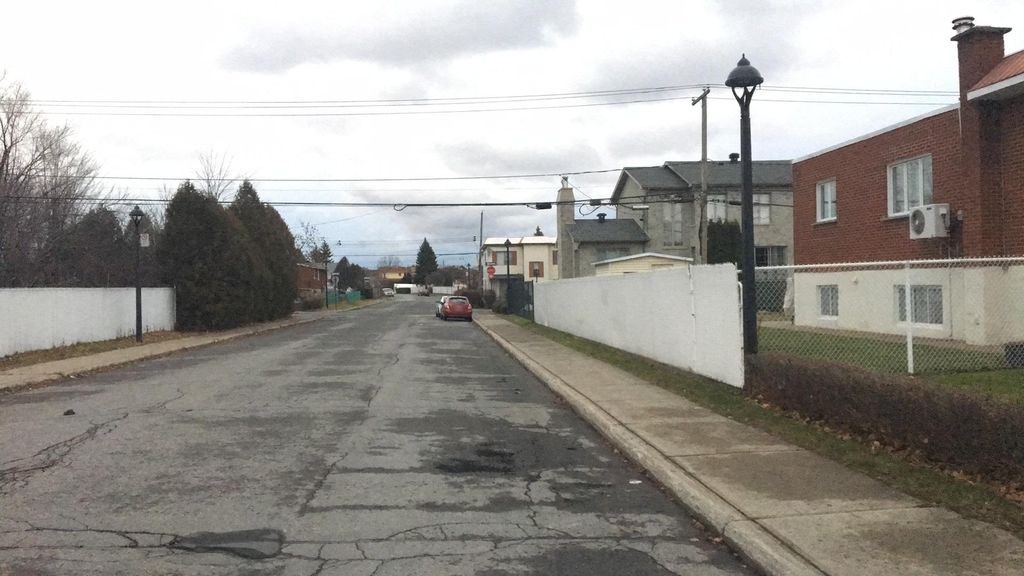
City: montreal